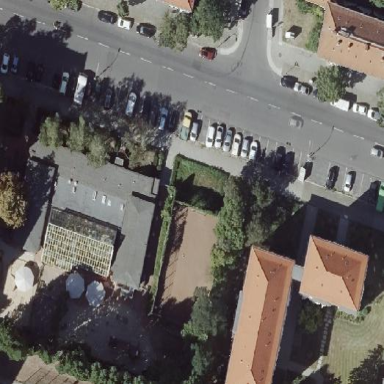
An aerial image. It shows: Kindergarten.